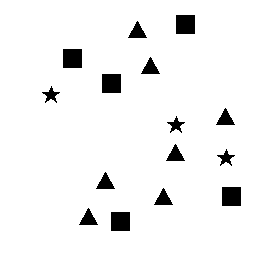
Squares: 5
Triangles: 7
Stars: 3
Total shapes: 15